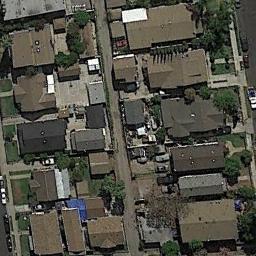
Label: dense_residential